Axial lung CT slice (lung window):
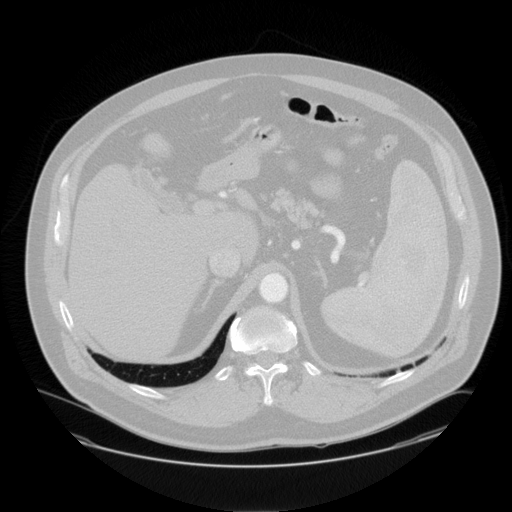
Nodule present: no